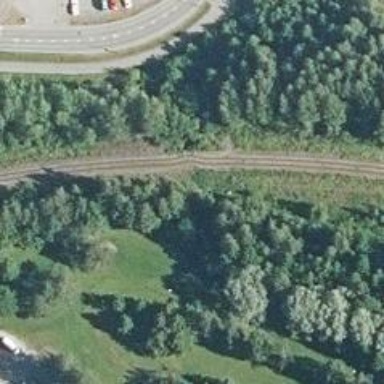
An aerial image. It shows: Continuous railway track.